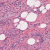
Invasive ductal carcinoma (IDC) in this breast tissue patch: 1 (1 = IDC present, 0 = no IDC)